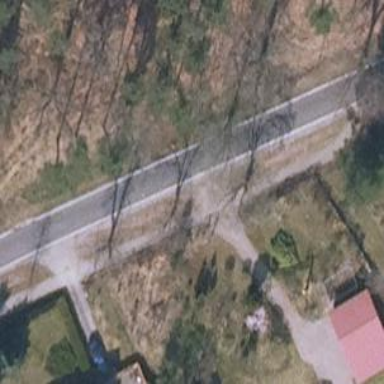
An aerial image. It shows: Secondary road with asphalt surface.